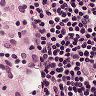
Metastatic tissue present: no